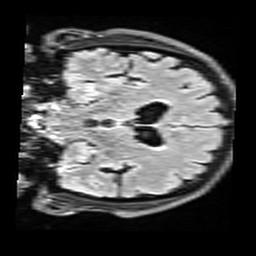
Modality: FLAIR
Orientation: coronal
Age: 68
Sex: male
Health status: healthy
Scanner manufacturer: siemens
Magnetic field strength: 3 T
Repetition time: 9 s
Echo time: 0.088 s